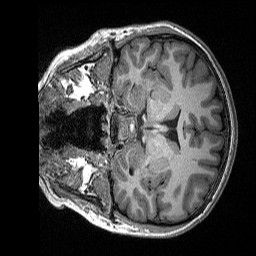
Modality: T1w
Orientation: coronal
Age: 20
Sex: female
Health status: healthy
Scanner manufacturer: siemens
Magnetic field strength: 3 T
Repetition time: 2.3 s
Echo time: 0.00298 s